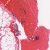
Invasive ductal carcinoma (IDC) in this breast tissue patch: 0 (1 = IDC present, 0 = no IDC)